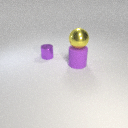
large purple rubber cylinder to the right of small purple metal cylinder